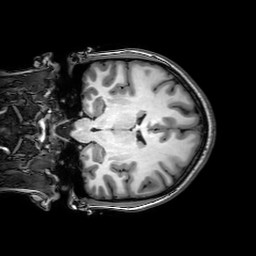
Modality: T1w
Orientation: coronal
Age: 20
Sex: female
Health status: healthy
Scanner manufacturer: philips
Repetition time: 0.008278 s
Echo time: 0.0038 s